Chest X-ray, PA view. Patient: 55 years old, sex F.
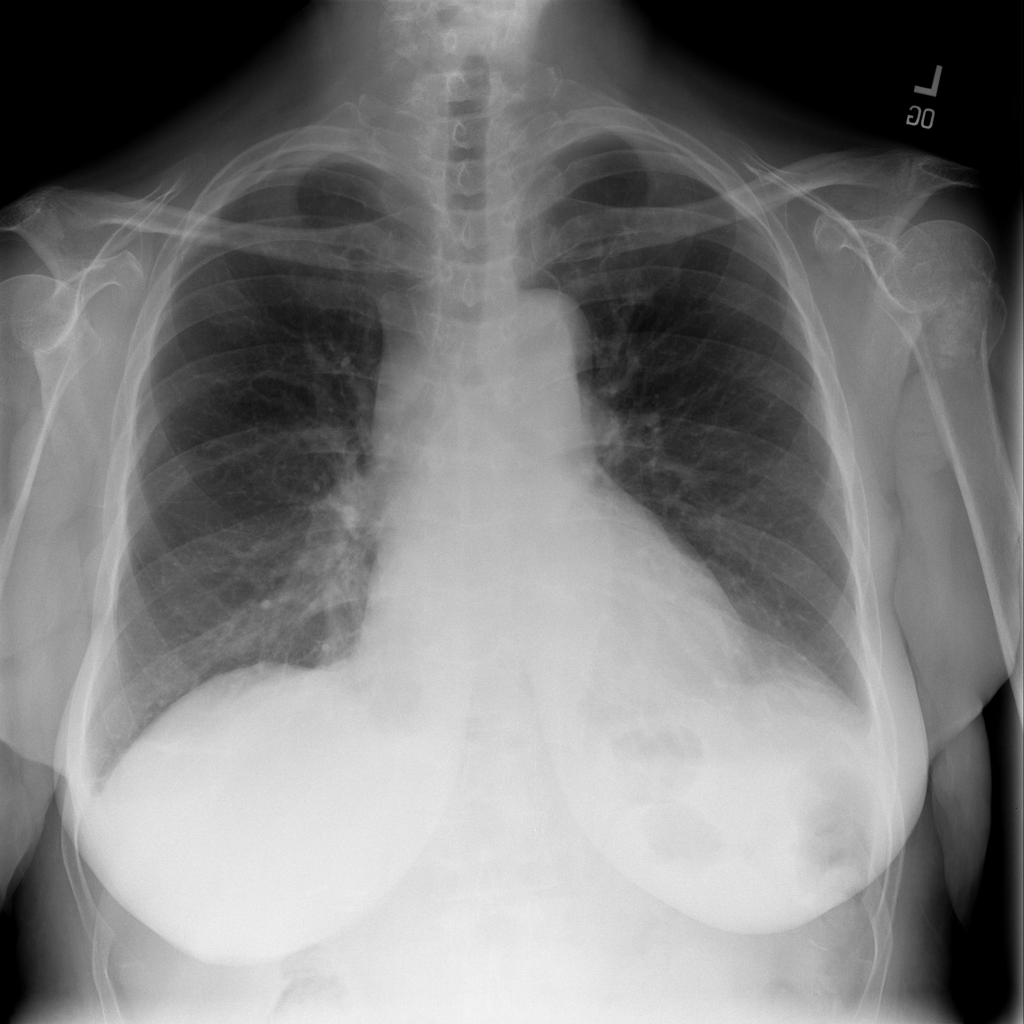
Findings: No Finding